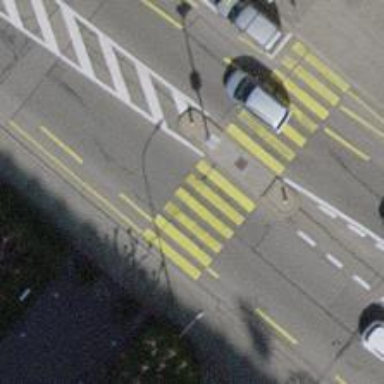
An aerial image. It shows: Marked crossing with pedestrian island.